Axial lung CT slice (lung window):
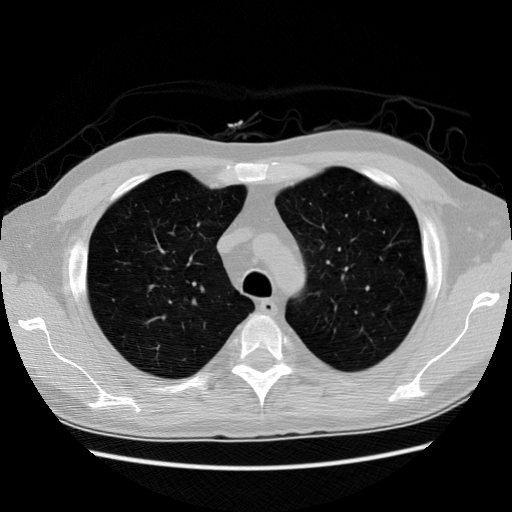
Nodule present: no